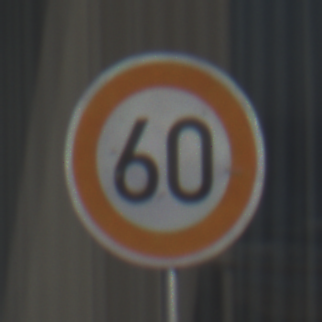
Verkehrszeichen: Geschwindigkeit60
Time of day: MorningAfternoon
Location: Outdoor (Urban)
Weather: Clear
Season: NotSpecified
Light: Natural